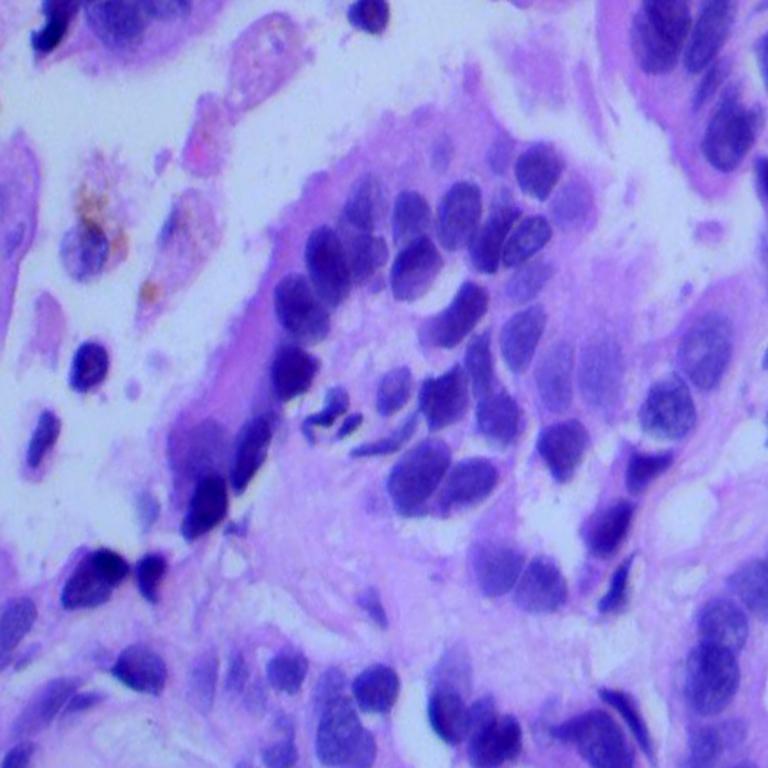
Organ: lung
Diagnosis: adenocarcinomas